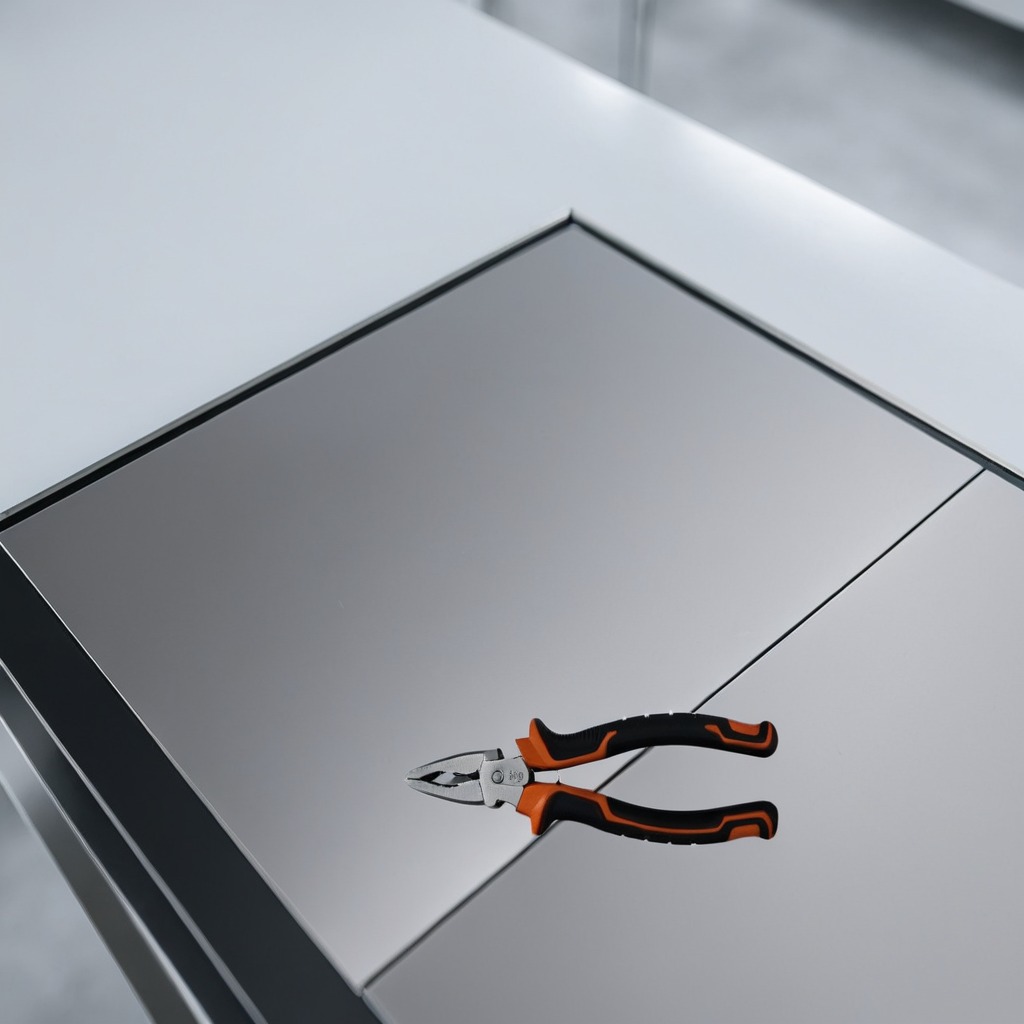
A plier is lying on a stainless steel table in a high-end prototyping lab.